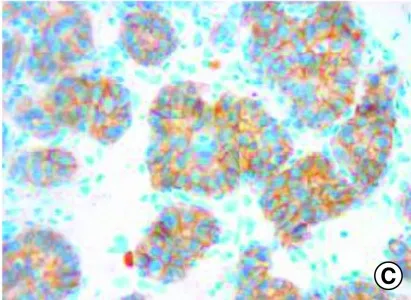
Histological features of the hepatic VIPoma. (C) The tumor is diffusely and strongly positive for CD56 immunostaining (x400).
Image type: pathology (immunostaining)